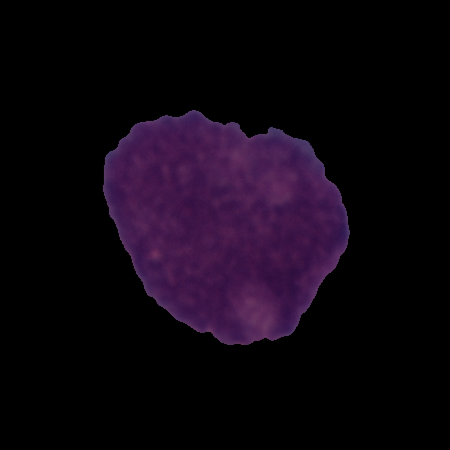
Label: cancer